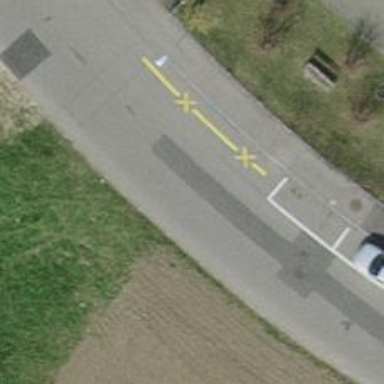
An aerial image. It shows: Unclassified road with asphalt surface. There is parallel parking on the left lane.